Field crop: tomato
Growth stage: 2
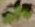
Species: solanum